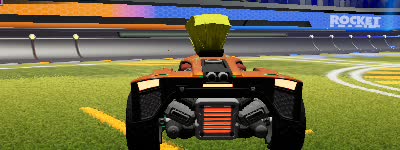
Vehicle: breakout